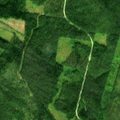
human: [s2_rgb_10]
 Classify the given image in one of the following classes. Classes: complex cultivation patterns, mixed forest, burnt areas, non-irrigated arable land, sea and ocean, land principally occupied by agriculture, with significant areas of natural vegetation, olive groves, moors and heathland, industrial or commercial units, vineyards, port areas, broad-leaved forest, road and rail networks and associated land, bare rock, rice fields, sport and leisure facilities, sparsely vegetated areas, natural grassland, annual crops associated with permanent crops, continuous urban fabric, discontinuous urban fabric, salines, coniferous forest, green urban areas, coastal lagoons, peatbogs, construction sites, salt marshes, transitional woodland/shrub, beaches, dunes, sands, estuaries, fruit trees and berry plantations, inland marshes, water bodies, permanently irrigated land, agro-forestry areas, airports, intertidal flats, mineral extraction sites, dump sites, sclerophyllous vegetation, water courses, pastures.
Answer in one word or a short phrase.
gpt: coniferous forest, transitional woodland/shrub